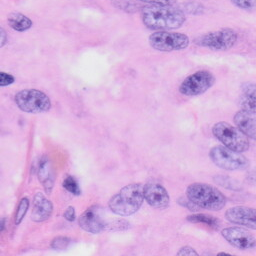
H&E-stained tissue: Skin